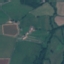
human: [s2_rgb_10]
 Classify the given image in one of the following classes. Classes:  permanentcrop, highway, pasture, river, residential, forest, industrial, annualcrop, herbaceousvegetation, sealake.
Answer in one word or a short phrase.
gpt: Pasture